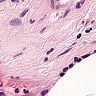
Metastatic tissue present: no